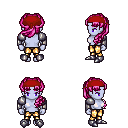
a pixel art fantasy rpg character, female body template, dark elf, purple skin, steel arm armor, gold greaves, pink princess hairstyle, red bandana, metal boots, four views (front, back, left, right), 2x2 character sprite sheet, small pixel art, hard edges, no anti-aliasing